Question: I am trying to create a booking system. How do I show the selected date in 2 select boxes instead of an input which is the default in Joomla as in the image below?

I tried searching the 'calendar-setup.js' file but couldn't locate any function to do this. I want to bind the click event of the calendar to the select boxes.
Any suggestions?
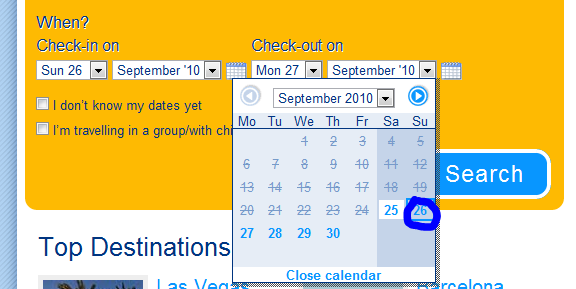
Answer: That could get a bit hairy. The calendar most likely passes a string back in a format specified by the calendar's options. If this is the case, matching the format string to the values for the items in the dropdown will likely do the trick. Something to the effect of:
'''
function clickCallback(clickValue){
document.getElementByID().selectedIndex = clickValue;
}
'''
This trick is figuring out how you are going to get the index and the values returned to line up.